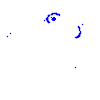
Particle: proton